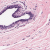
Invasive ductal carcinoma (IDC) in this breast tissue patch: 0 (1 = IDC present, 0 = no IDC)